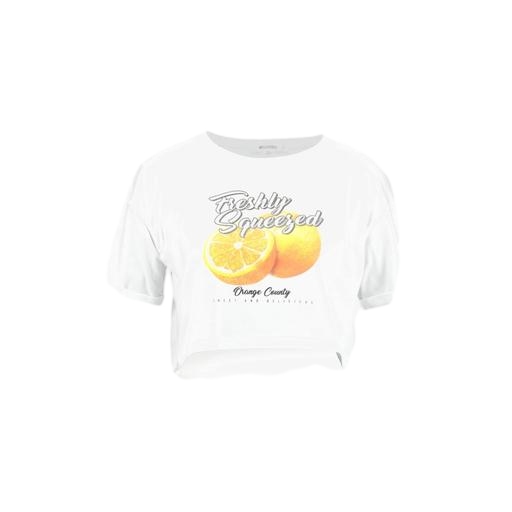
cropped t-shirt, crop tee, t-shirt twist graphic, white background